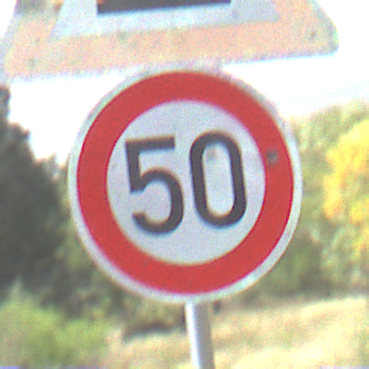
Verkehrszeichen: Geschwindigkeit50
Zusatzzeichen oben: UnebeneFahrbahn
Umgebung: Outdoor, Nature
Tageszeit: Midday
Wetter: PartlyCloudy
Licht: Natural
Jahreszeit: Autumn
Kontrast: HighContrast